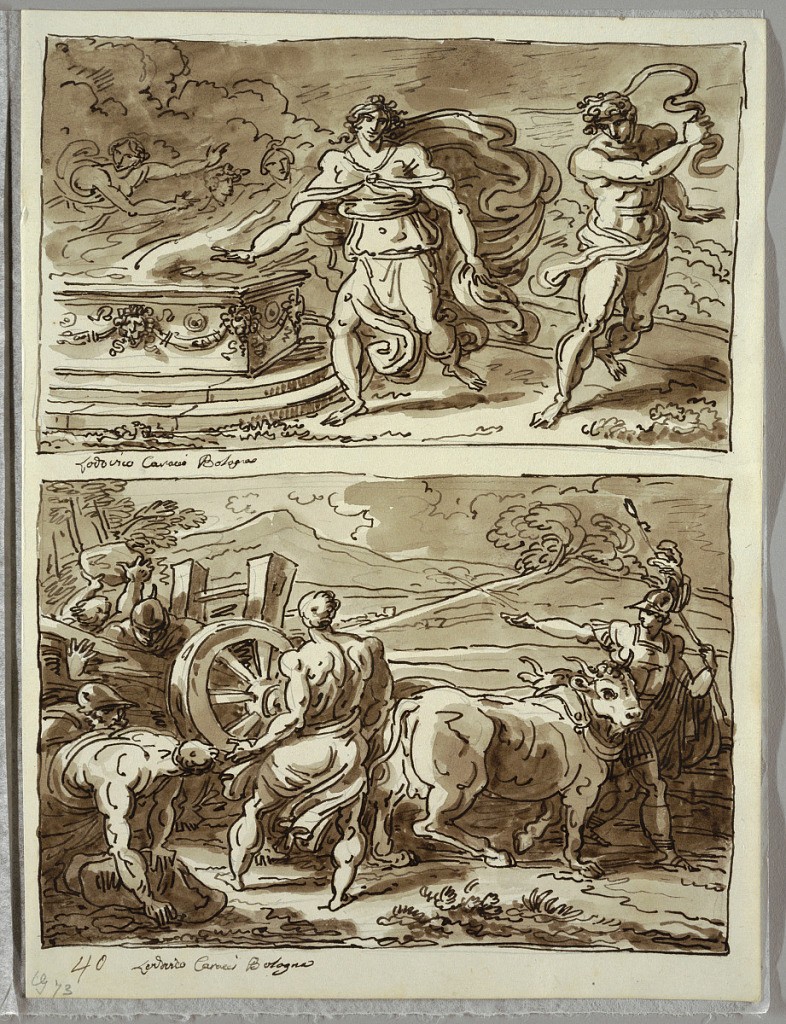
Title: The Lupercalian Festivals
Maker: Felice Giani, Italian, 1758–1823
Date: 1821–22
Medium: Pen and brown ink, brush and brown wash, over traces of black chalk on white heavy wove paper
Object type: Sketchbook folio
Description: Upper drawing, male figure in classical dress at center, with robe billowing behind him, rushing past smoking altar. Figure at right dancing. In background figures visible through smoke. Lower drawing figure in classical armor, apparently Romulus, at right directing ploughman with two oxen. Other figures at left removing(or setting) stones and timbers.